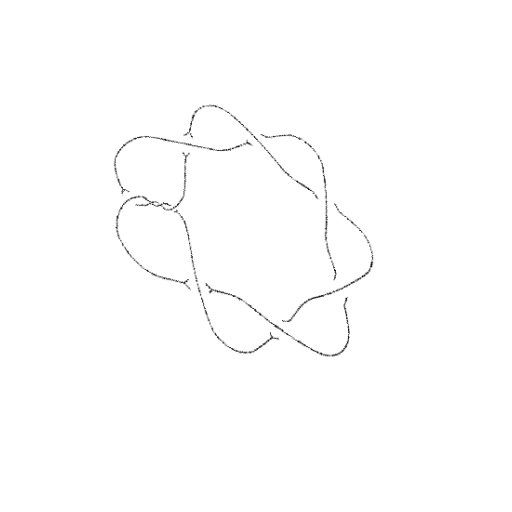
Crossing number: 10